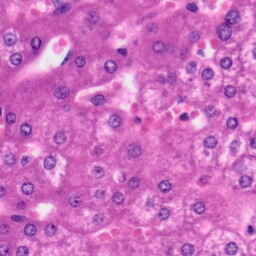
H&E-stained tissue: Liver